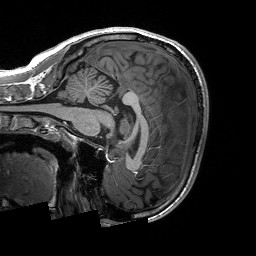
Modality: T1w
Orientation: sagittal
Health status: ill
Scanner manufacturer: siemens
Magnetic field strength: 3 T
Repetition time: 2.3 s
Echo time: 0.00226 s